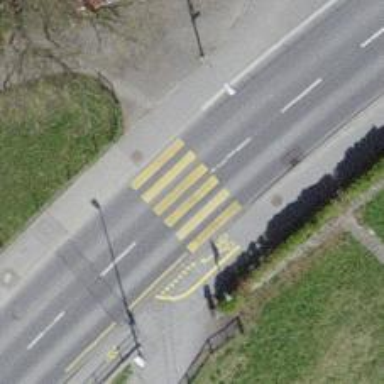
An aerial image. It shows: Uncontrolled zebra crossing with notable zebra markings.